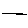
Label: line